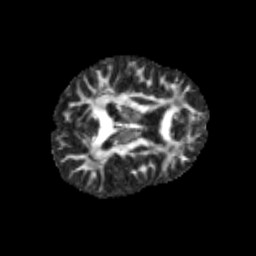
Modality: FA
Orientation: axial
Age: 11
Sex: male
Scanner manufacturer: siemens
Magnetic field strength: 3 T
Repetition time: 3.8 s
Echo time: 0.07 s